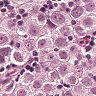
Metastatic tissue present: yes